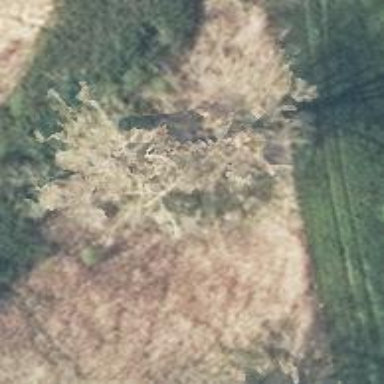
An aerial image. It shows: Deciduous tree with broadleaved leaves.